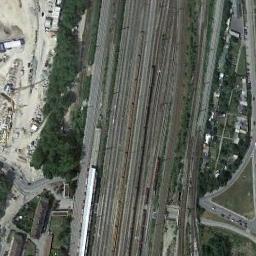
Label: railway